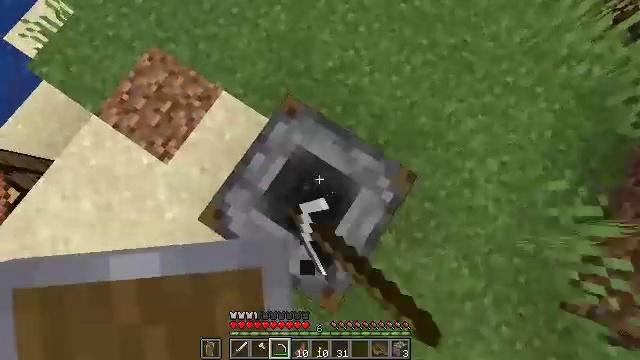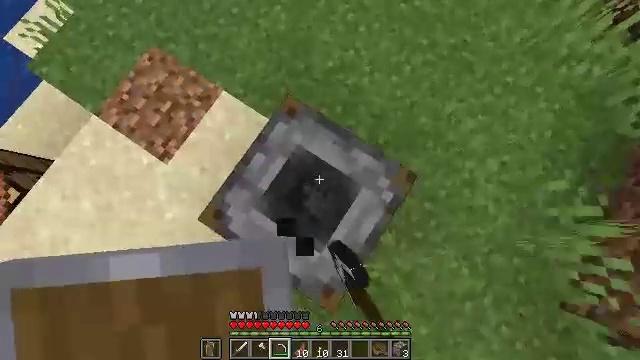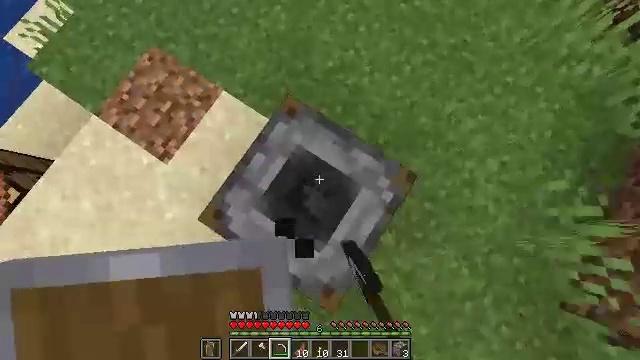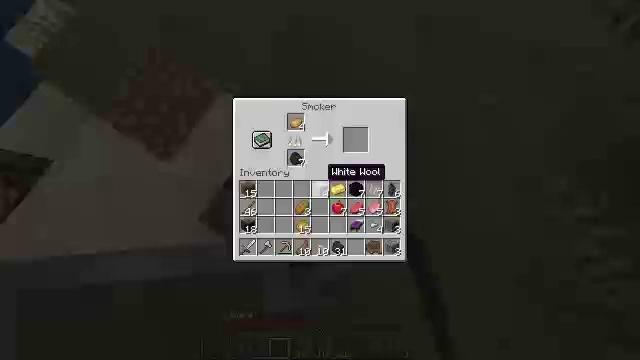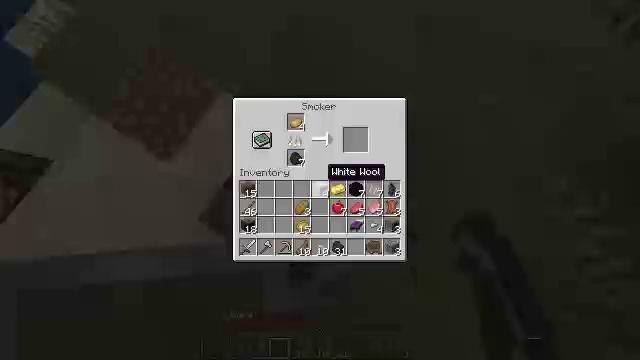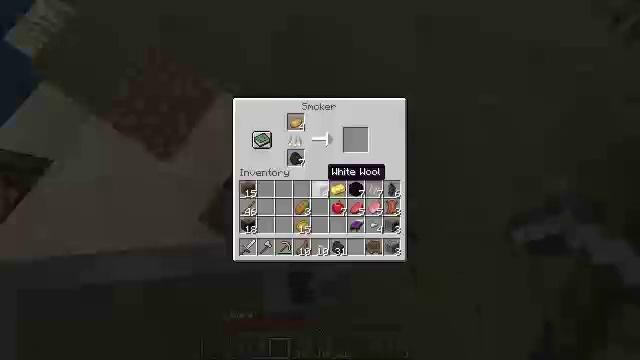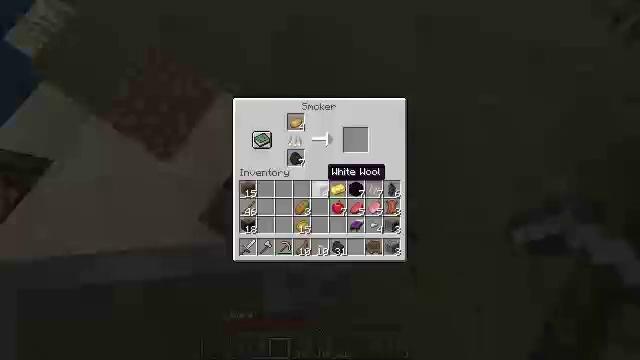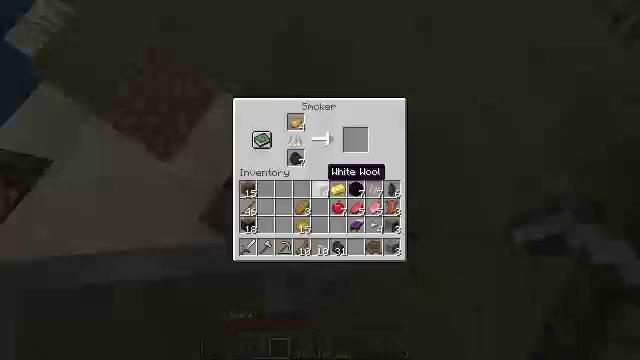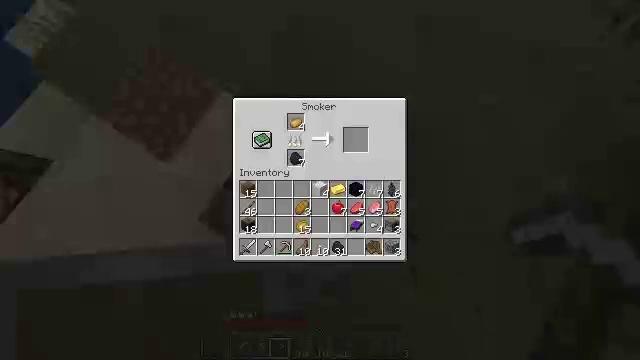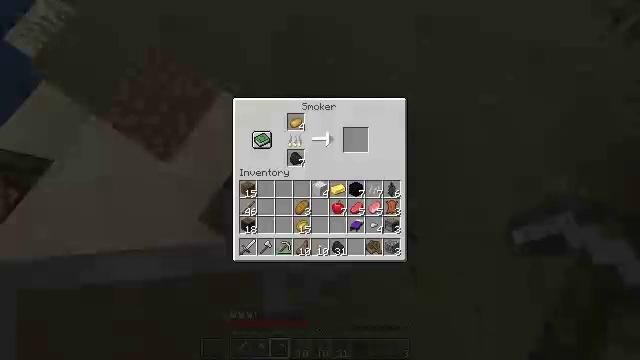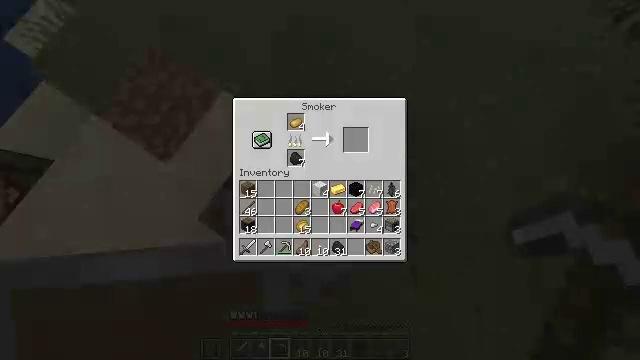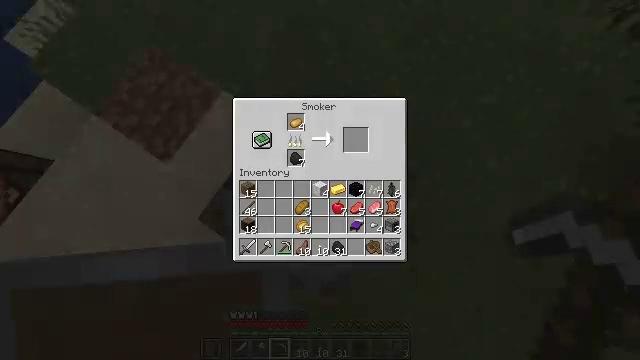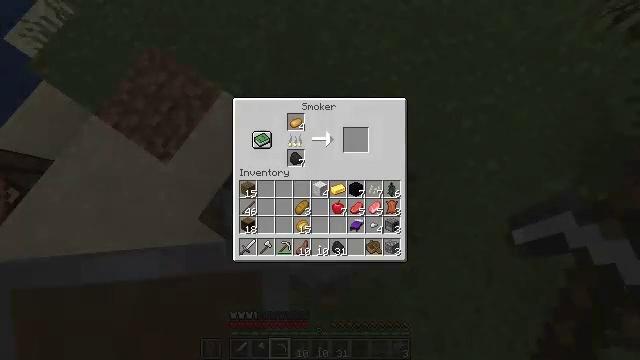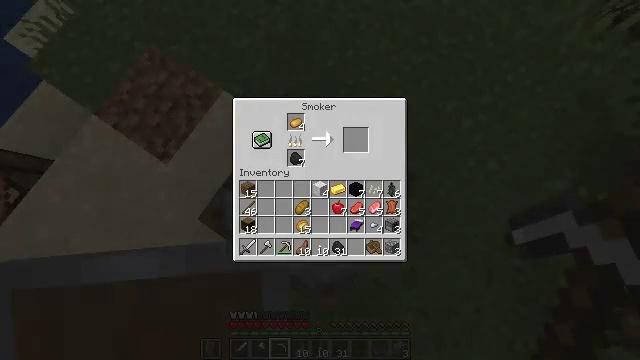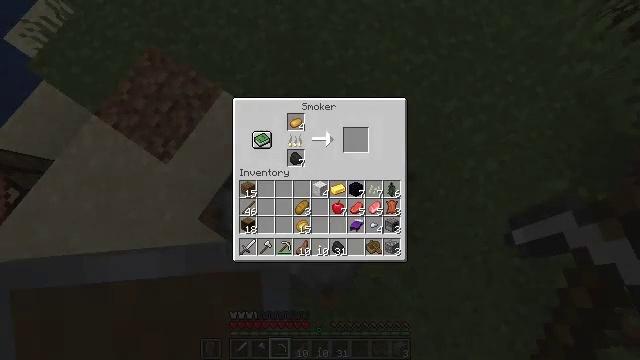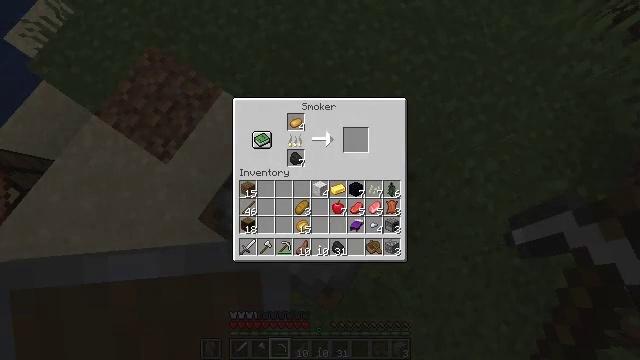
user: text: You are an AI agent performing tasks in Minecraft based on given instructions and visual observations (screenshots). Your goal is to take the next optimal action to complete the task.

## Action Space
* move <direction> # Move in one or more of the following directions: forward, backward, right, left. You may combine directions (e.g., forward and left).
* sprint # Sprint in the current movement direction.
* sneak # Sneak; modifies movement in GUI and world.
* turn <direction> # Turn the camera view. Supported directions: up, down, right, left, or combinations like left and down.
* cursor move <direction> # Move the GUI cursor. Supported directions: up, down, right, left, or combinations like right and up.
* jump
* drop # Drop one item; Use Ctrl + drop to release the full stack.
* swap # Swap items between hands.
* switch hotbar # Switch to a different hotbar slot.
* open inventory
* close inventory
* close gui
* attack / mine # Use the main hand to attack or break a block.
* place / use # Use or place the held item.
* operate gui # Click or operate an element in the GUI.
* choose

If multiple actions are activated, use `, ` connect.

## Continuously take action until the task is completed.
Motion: motion action
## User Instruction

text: Use a furnace to make a baked potato.
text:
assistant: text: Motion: no_op
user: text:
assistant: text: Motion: no_op
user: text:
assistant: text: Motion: no_op
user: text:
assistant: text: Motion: no_op
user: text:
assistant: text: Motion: no_op
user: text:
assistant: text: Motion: no_op
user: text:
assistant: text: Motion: no_op
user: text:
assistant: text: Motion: cursor move right and up
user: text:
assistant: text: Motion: cursor move right and up
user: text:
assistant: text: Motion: cursor move right and up
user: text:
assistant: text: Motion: no_op
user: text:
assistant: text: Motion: no_op
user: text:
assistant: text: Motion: no_op
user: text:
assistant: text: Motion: no_op
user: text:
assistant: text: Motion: no_op
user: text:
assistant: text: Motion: no_op
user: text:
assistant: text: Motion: no_op
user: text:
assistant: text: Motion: no_op
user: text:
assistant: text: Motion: no_op
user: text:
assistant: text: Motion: no_op
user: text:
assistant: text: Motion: no_op
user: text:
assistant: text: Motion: no_op
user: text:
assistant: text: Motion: no_op
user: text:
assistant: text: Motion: no_op
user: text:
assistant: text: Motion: no_op
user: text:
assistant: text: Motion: no_op
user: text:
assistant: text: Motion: no_op
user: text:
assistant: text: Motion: no_op
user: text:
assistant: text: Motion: no_op
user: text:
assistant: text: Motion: no_op